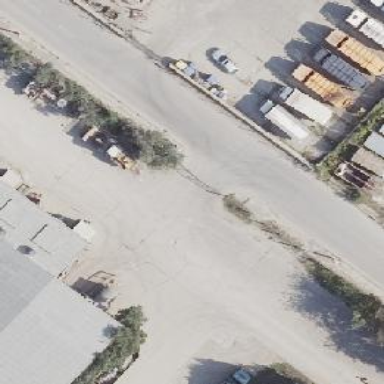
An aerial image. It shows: Concrete service road.